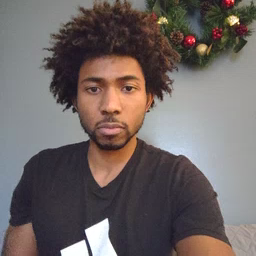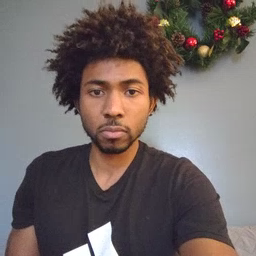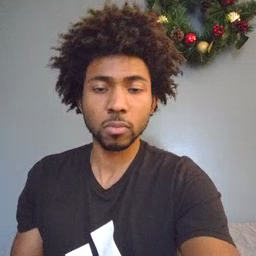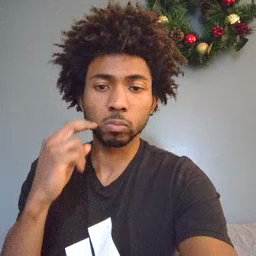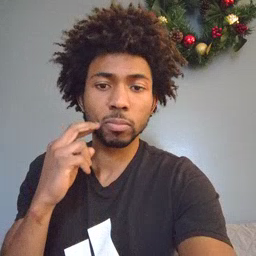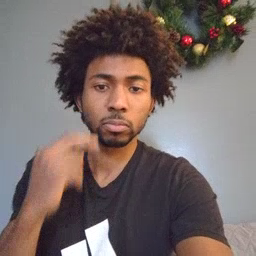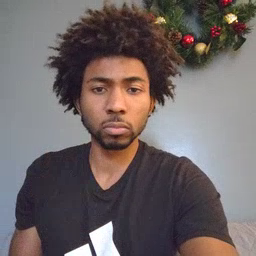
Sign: gum